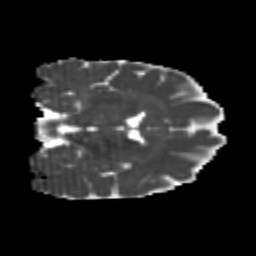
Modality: MD
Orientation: coronal
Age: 23
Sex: female
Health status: healthy
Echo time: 0.074 s